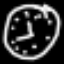
Label: clock